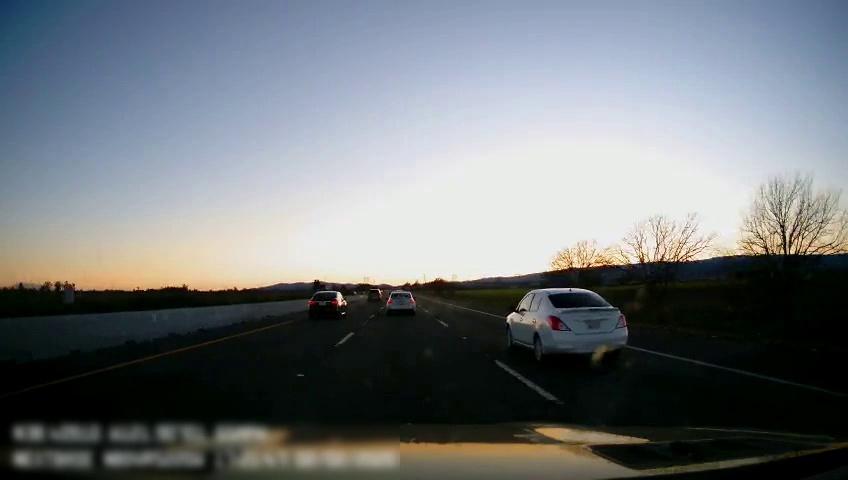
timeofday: Day
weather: Sunny
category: Drivable Space
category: Vehicles | Car
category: Vehicles | Car
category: Vehicles | SUV
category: Vehicles | Car
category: Lanes | Current Lane
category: Lanes | Current Lane
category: Lanes | Alternate Lane
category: Lanes | Alternate Lane